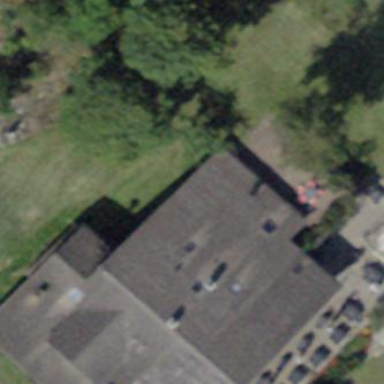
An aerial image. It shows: Restaurant building.